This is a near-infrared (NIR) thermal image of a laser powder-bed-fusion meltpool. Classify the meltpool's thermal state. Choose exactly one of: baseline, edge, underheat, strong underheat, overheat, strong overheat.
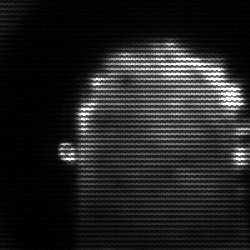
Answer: baseline